Question: I'm writing a application that put docks in the right side of the screen, like this:

I can reserve space in the side of the screen by using the '_NET_WM_STRUT_PARTIAL', so that the maximized windows won't overlap the docks.
In the image, you can see that there is a top panel. The problem is that . Is there a way to either find out the size of the panel, or to make a way that the panel will reduce to open space to the docks?
I'm using Xlib, by the way.
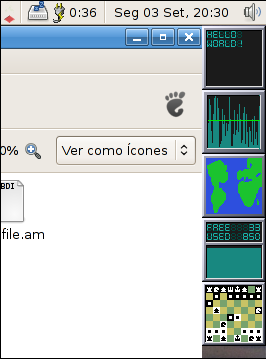
Answer: By using the good hint given by <URL>, I was able to formulate this code, that returns the height of a top docking panel:
'''
#include <X11/Xlib.h>
#include <X11/Xatom.h>
#include <limits.h>
#include <stdlib.h>
#include <stdio.h>
static Display* display;
// looks for the maximum "docking height" of all children of this window
static int top_panel_height(Window window)
{
int height = 0; // maximum height
Window w;
Window* children;
unsigned int n_children;
XQueryTree(display, window, &w, &w, &children, &n_children);
// looks for each one of the children
int i;
for(i=0; i<n_children; i++)
{
// this is the property we're looking for
Atom strut = XInternAtom(display, "_NET_WM_STRUT_PARTIAL",
False);
Atom type_return;
int actual_type;
unsigned long nitems, bytes;
unsigned char* data = NULL;
// load window attributes (we only want to know about the
// windows where y = 0)
XWindowAttributes xwa;
XGetWindowAttributes(display, window, &xwa);
// load the property _NET_WM_STRUT_PARTIAL
int s = XGetWindowProperty(display, window, strut, 0, LONG_MAX,
False,
XA_CARDINAL, &type_return, &actual_type,
&nitems, &bytes, (unsigned char**)&data);
if(s == Success)
{
Atom *state = (Atom *) data;
// state[2] contains the "dock height"
if(xwa.y == 0 && nitems > 0 && state[2])
if(state[2] > height)
height = state[2];
}
// recursively, traverse the tree of all children of children
int children_max_height = top_panel_height(children[i]);
if(children_max_height > height)
height = children_max_height;
}
return height;
}
int main()
{
display = XOpenDisplay(NULL);
Window root = RootWindow(display, DefaultScreen(display));
printf("%d
", top_panel_height(root));
return 0;
}
'''
It might not be pretty, but it works :-)